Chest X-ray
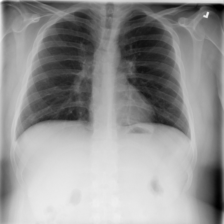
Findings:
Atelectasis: negative
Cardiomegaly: negative
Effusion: negative
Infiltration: negative
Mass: negative
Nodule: negative
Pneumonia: negative
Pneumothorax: negative
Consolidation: negative
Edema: negative
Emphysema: negative
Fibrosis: negative
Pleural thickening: negative
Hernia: negative